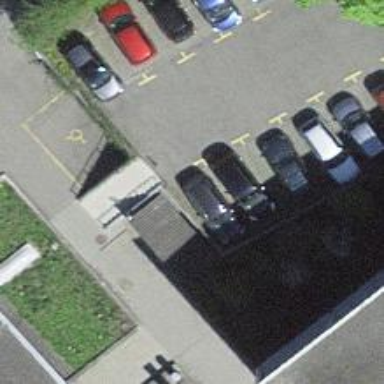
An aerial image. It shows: Concrete steps.